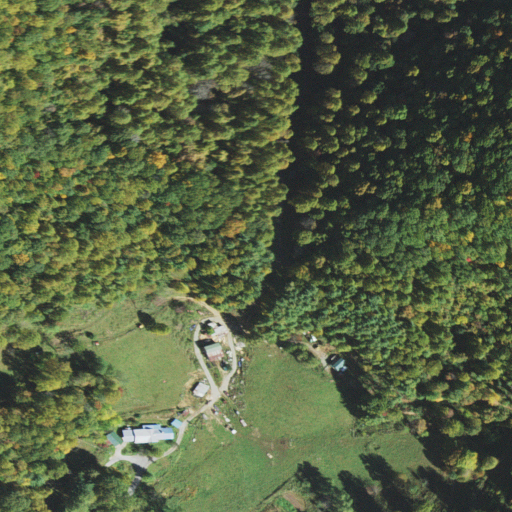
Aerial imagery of gap in North Carolina named Una Gap containing deciduous forest, mixed forest, pasture, open development, and low intensity development